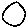
Label: circle